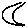
Label: moon